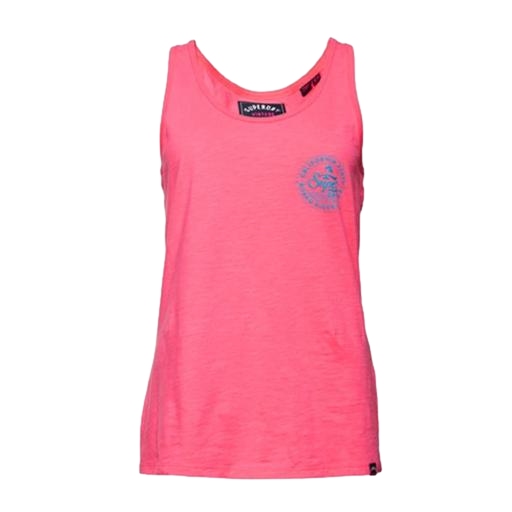
pink newport tank, pink women's liane vest, pink free spirit racerback vest, white background